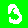
Digit: 3